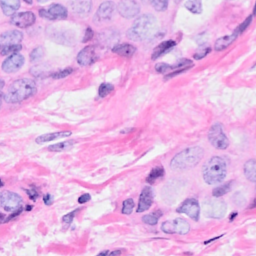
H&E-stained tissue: Breast